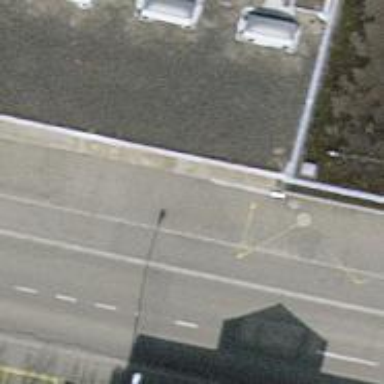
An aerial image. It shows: Bus stop with platform for public transport.